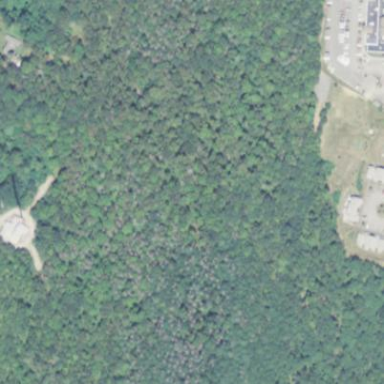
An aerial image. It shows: Leisure recreation ground within forest area.